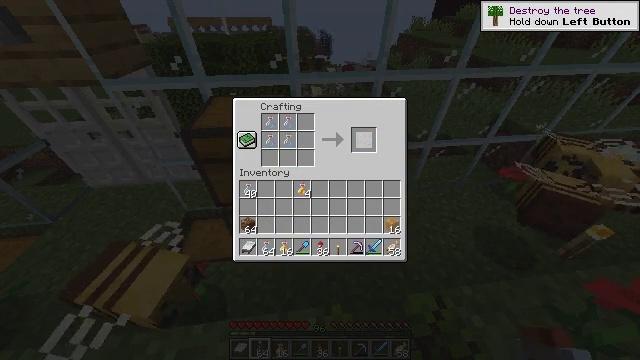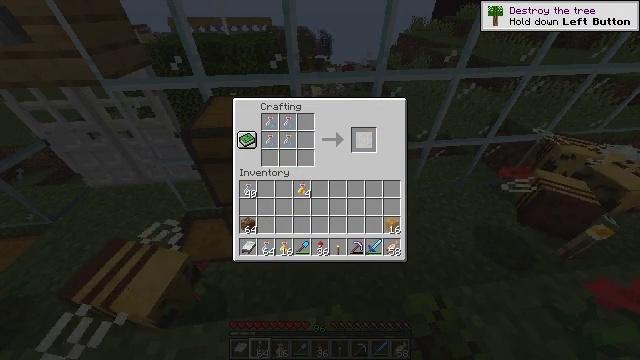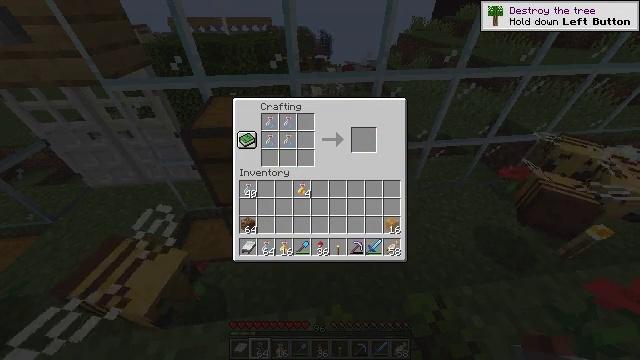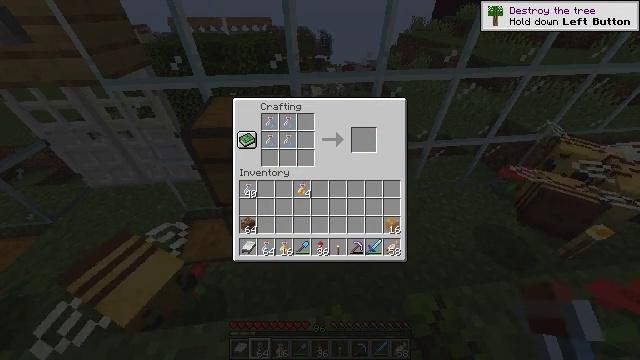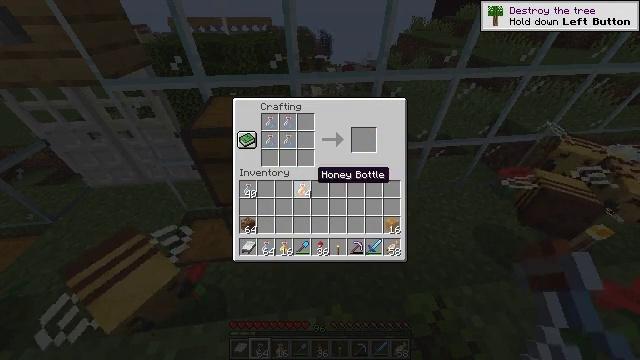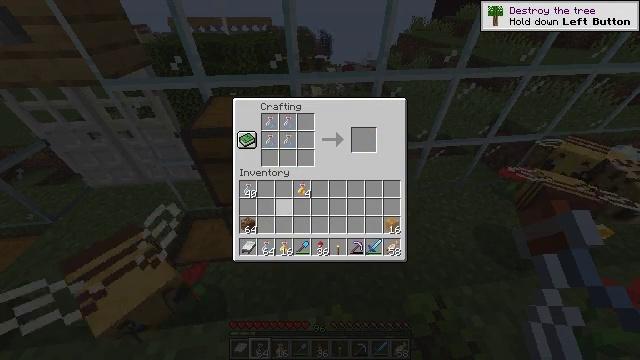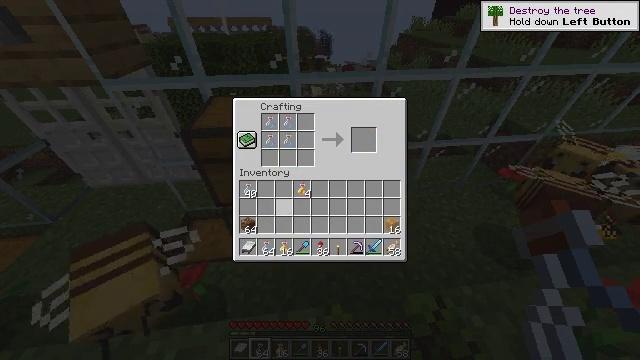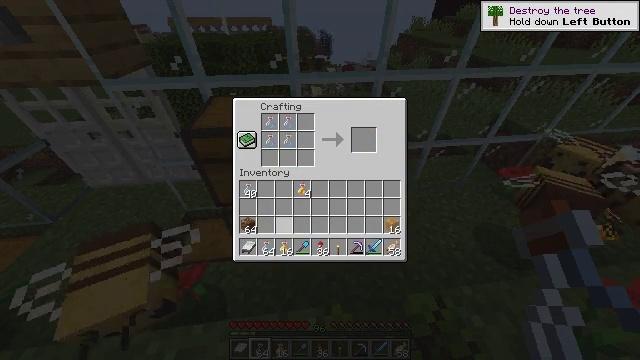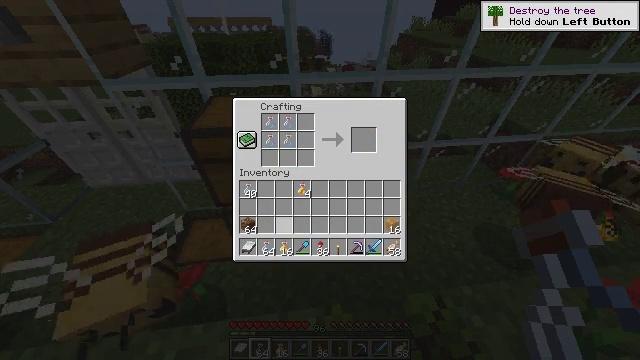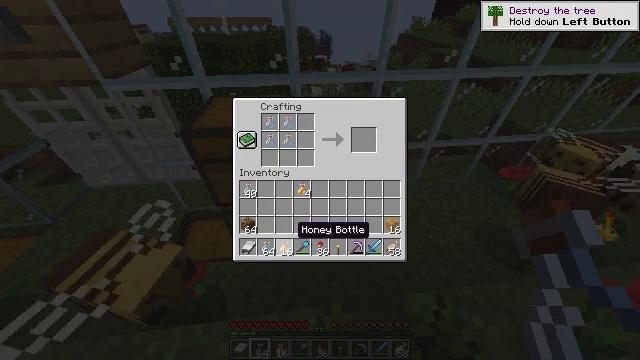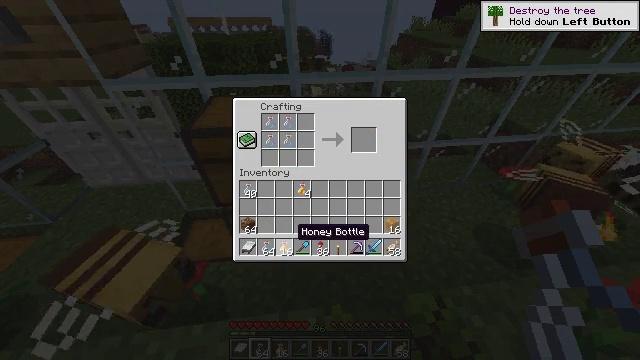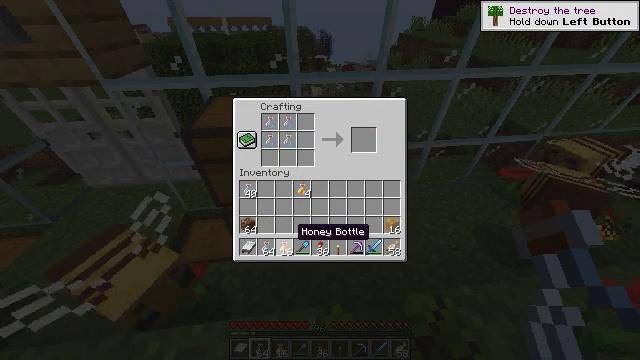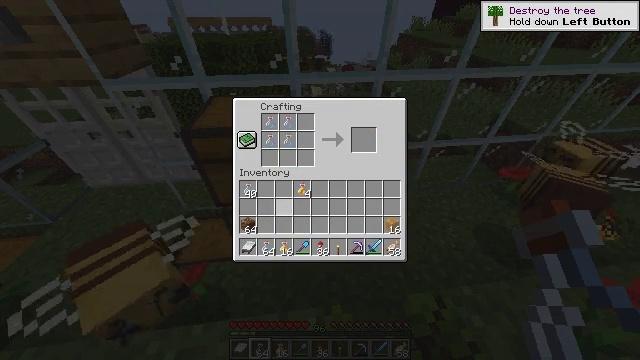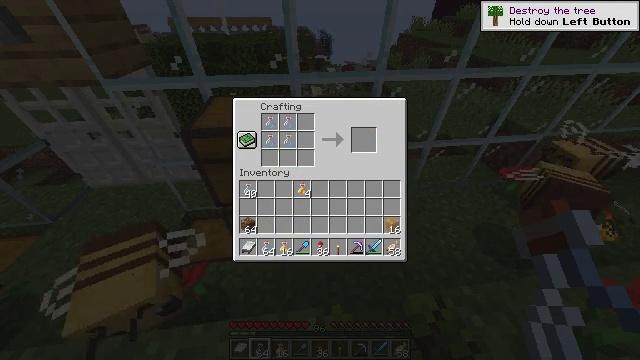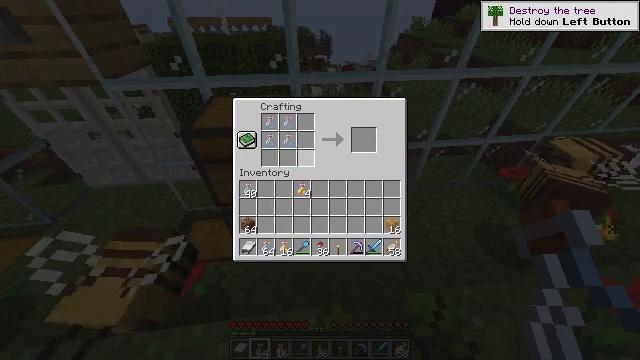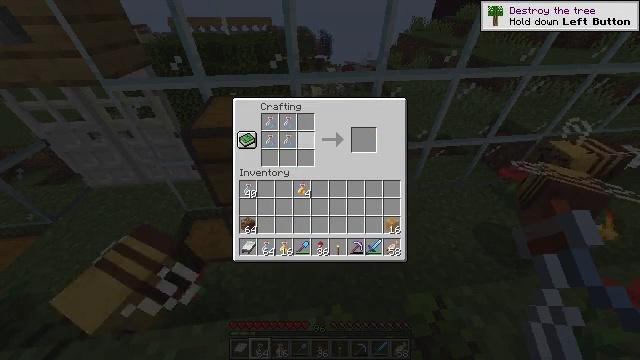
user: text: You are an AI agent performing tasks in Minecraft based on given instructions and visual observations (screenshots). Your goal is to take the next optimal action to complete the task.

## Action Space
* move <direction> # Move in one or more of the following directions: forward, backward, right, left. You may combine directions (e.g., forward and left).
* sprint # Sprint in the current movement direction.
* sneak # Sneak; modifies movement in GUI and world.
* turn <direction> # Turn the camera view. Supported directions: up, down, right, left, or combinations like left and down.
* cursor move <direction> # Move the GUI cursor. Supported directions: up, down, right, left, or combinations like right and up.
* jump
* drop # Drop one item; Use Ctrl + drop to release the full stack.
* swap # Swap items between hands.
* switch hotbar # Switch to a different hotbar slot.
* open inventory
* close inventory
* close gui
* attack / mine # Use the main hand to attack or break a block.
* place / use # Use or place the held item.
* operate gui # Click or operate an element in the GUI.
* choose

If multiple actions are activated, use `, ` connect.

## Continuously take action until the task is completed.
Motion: motion action
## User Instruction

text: Make a honey block from honey bottles.
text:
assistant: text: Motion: sneak
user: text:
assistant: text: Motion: sneak, cursor move left and down
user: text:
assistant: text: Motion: sneak, cursor move left and down
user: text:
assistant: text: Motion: sneak, cursor move left and down
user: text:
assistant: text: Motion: sneak, cursor move left and down
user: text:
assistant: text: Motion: sneak, cursor move down
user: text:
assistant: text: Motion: sneak, cursor move down
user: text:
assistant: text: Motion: sneak, cursor move down
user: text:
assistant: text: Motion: sneak
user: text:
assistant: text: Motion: sneak
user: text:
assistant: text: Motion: sneak
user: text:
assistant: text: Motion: sneak, cursor move up
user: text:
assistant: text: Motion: sneak, cursor move up
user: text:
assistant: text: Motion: sneak, cursor move up
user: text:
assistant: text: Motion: sneak, cursor move up
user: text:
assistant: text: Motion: sneak, cursor move up
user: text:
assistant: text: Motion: sneak
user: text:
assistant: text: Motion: sneak
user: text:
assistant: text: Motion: sneak
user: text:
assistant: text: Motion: sneak
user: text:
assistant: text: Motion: sneak
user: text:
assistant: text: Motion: sneak
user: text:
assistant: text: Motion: sneak, choose
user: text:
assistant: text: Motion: sneak, choose
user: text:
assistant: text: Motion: sneak, cursor move down
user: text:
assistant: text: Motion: sneak
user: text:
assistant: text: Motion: sneak
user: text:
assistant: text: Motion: sneak, choose
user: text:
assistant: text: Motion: sneak
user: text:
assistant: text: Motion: sneak